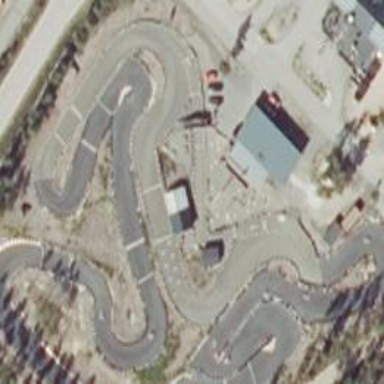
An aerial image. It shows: Raceway for motor sports.